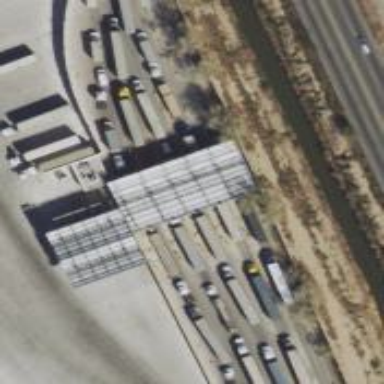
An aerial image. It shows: Border control barrier.